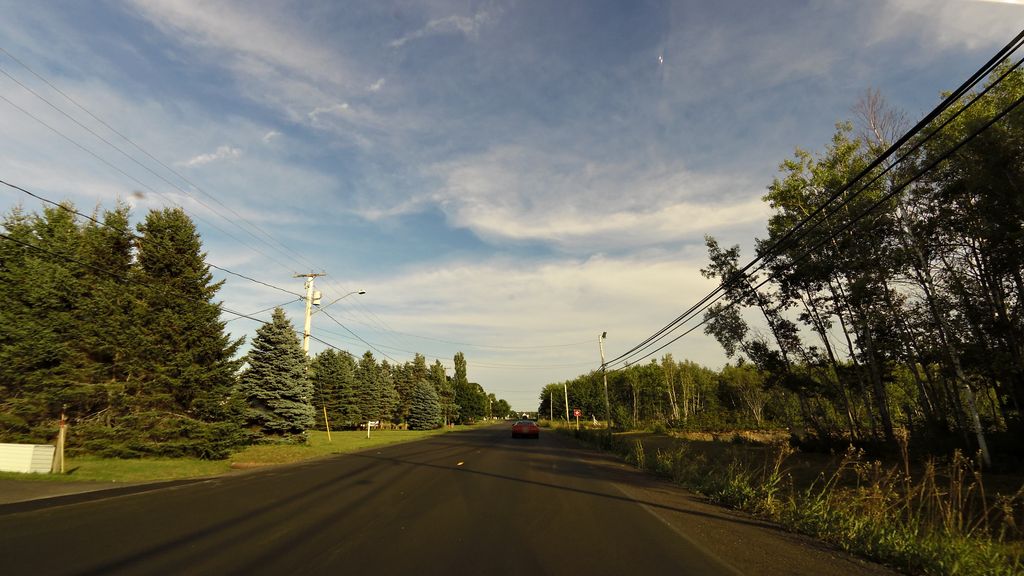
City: charlottetown